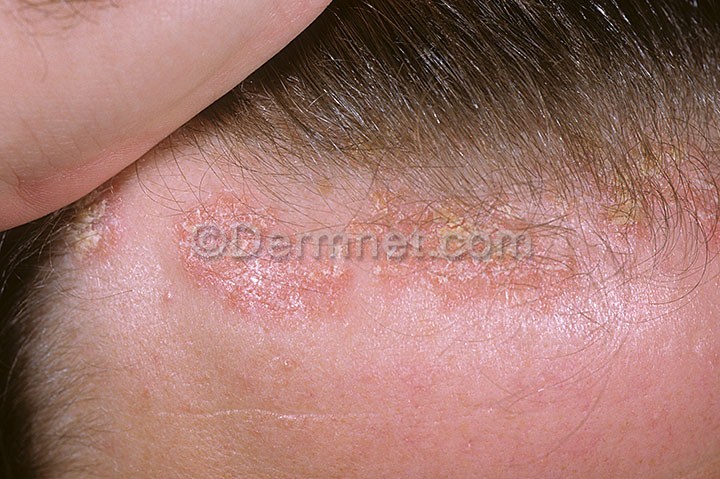
Disease: Psoriasis pictures Lichen Planus and related diseases